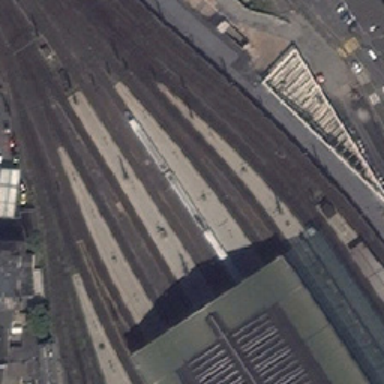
Long white train from green station .